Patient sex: F
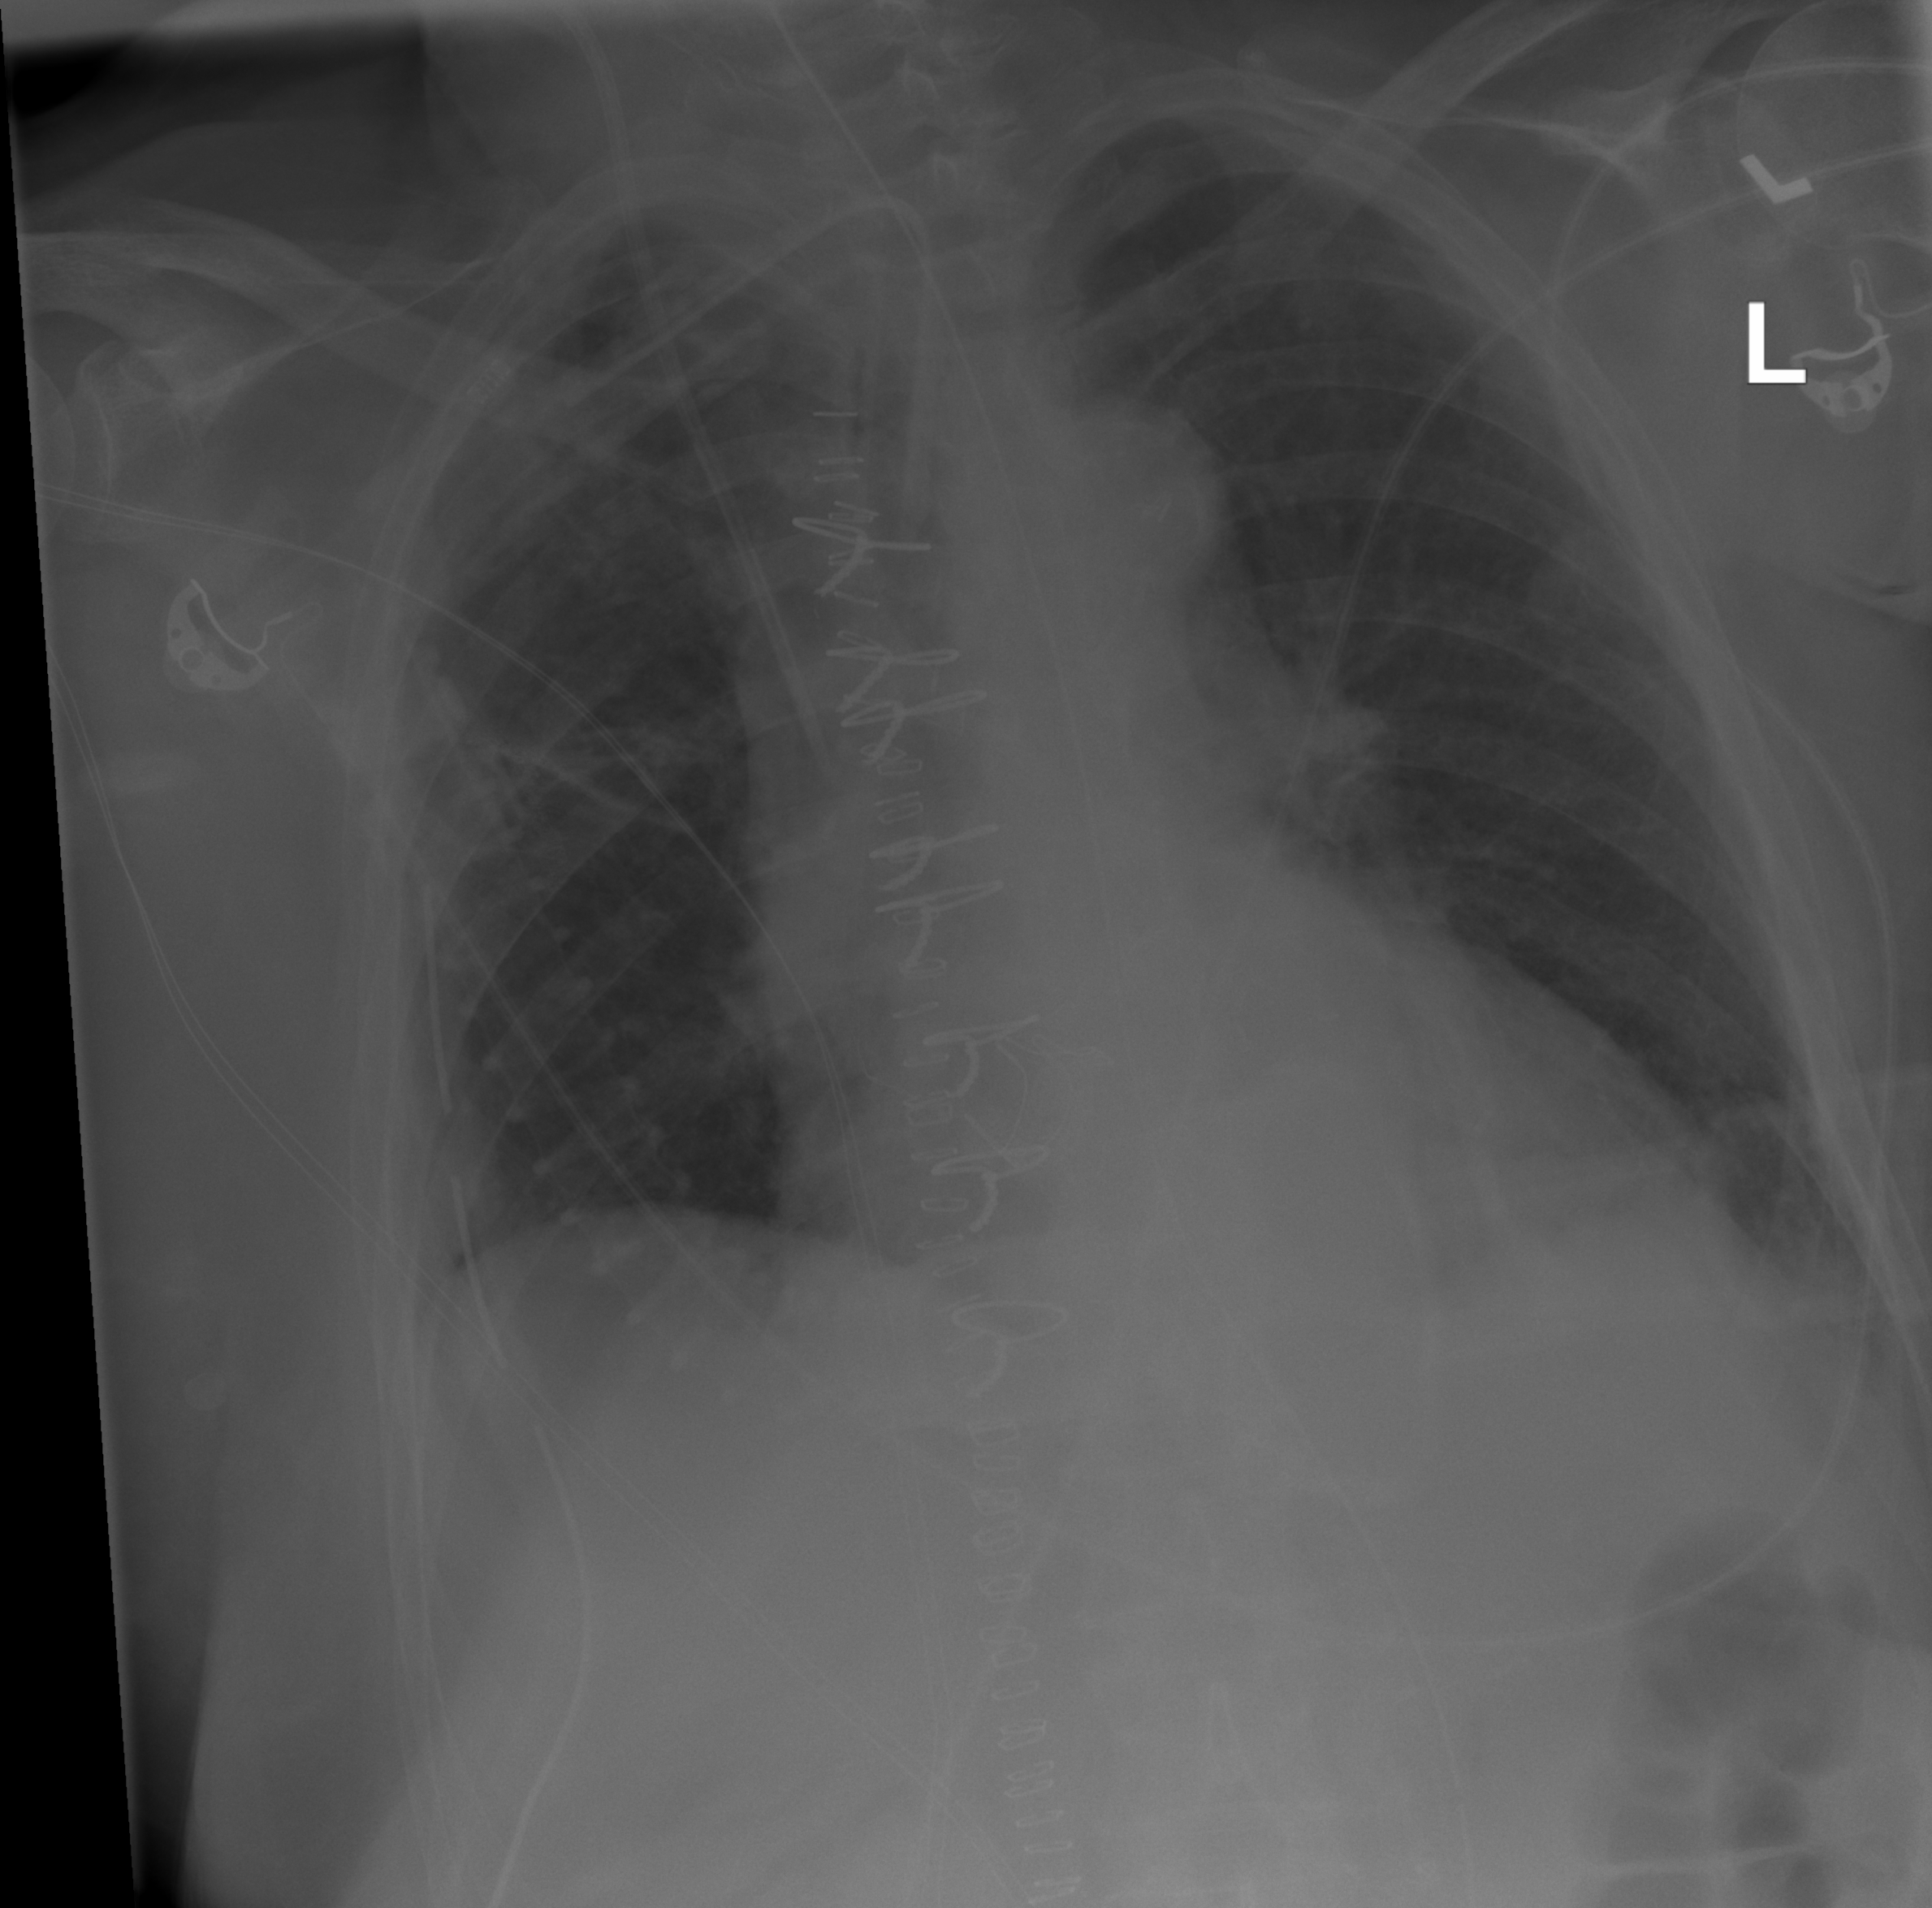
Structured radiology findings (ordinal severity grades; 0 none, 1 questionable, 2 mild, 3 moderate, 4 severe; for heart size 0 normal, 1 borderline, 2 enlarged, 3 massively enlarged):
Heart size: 1
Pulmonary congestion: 1
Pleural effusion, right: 0
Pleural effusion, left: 1
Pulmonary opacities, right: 0
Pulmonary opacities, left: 0
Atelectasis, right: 1
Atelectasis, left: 0